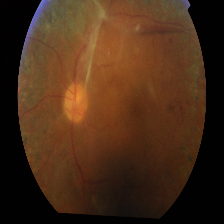
Diabetic retinopathy grade: Proliferative DR